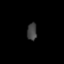
Tissue: lung
Cell type: Endothelial cells
Senescence score: 0.5727
Nuclear area (px): 163
Mean DAPI intensity: 65.644